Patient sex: M
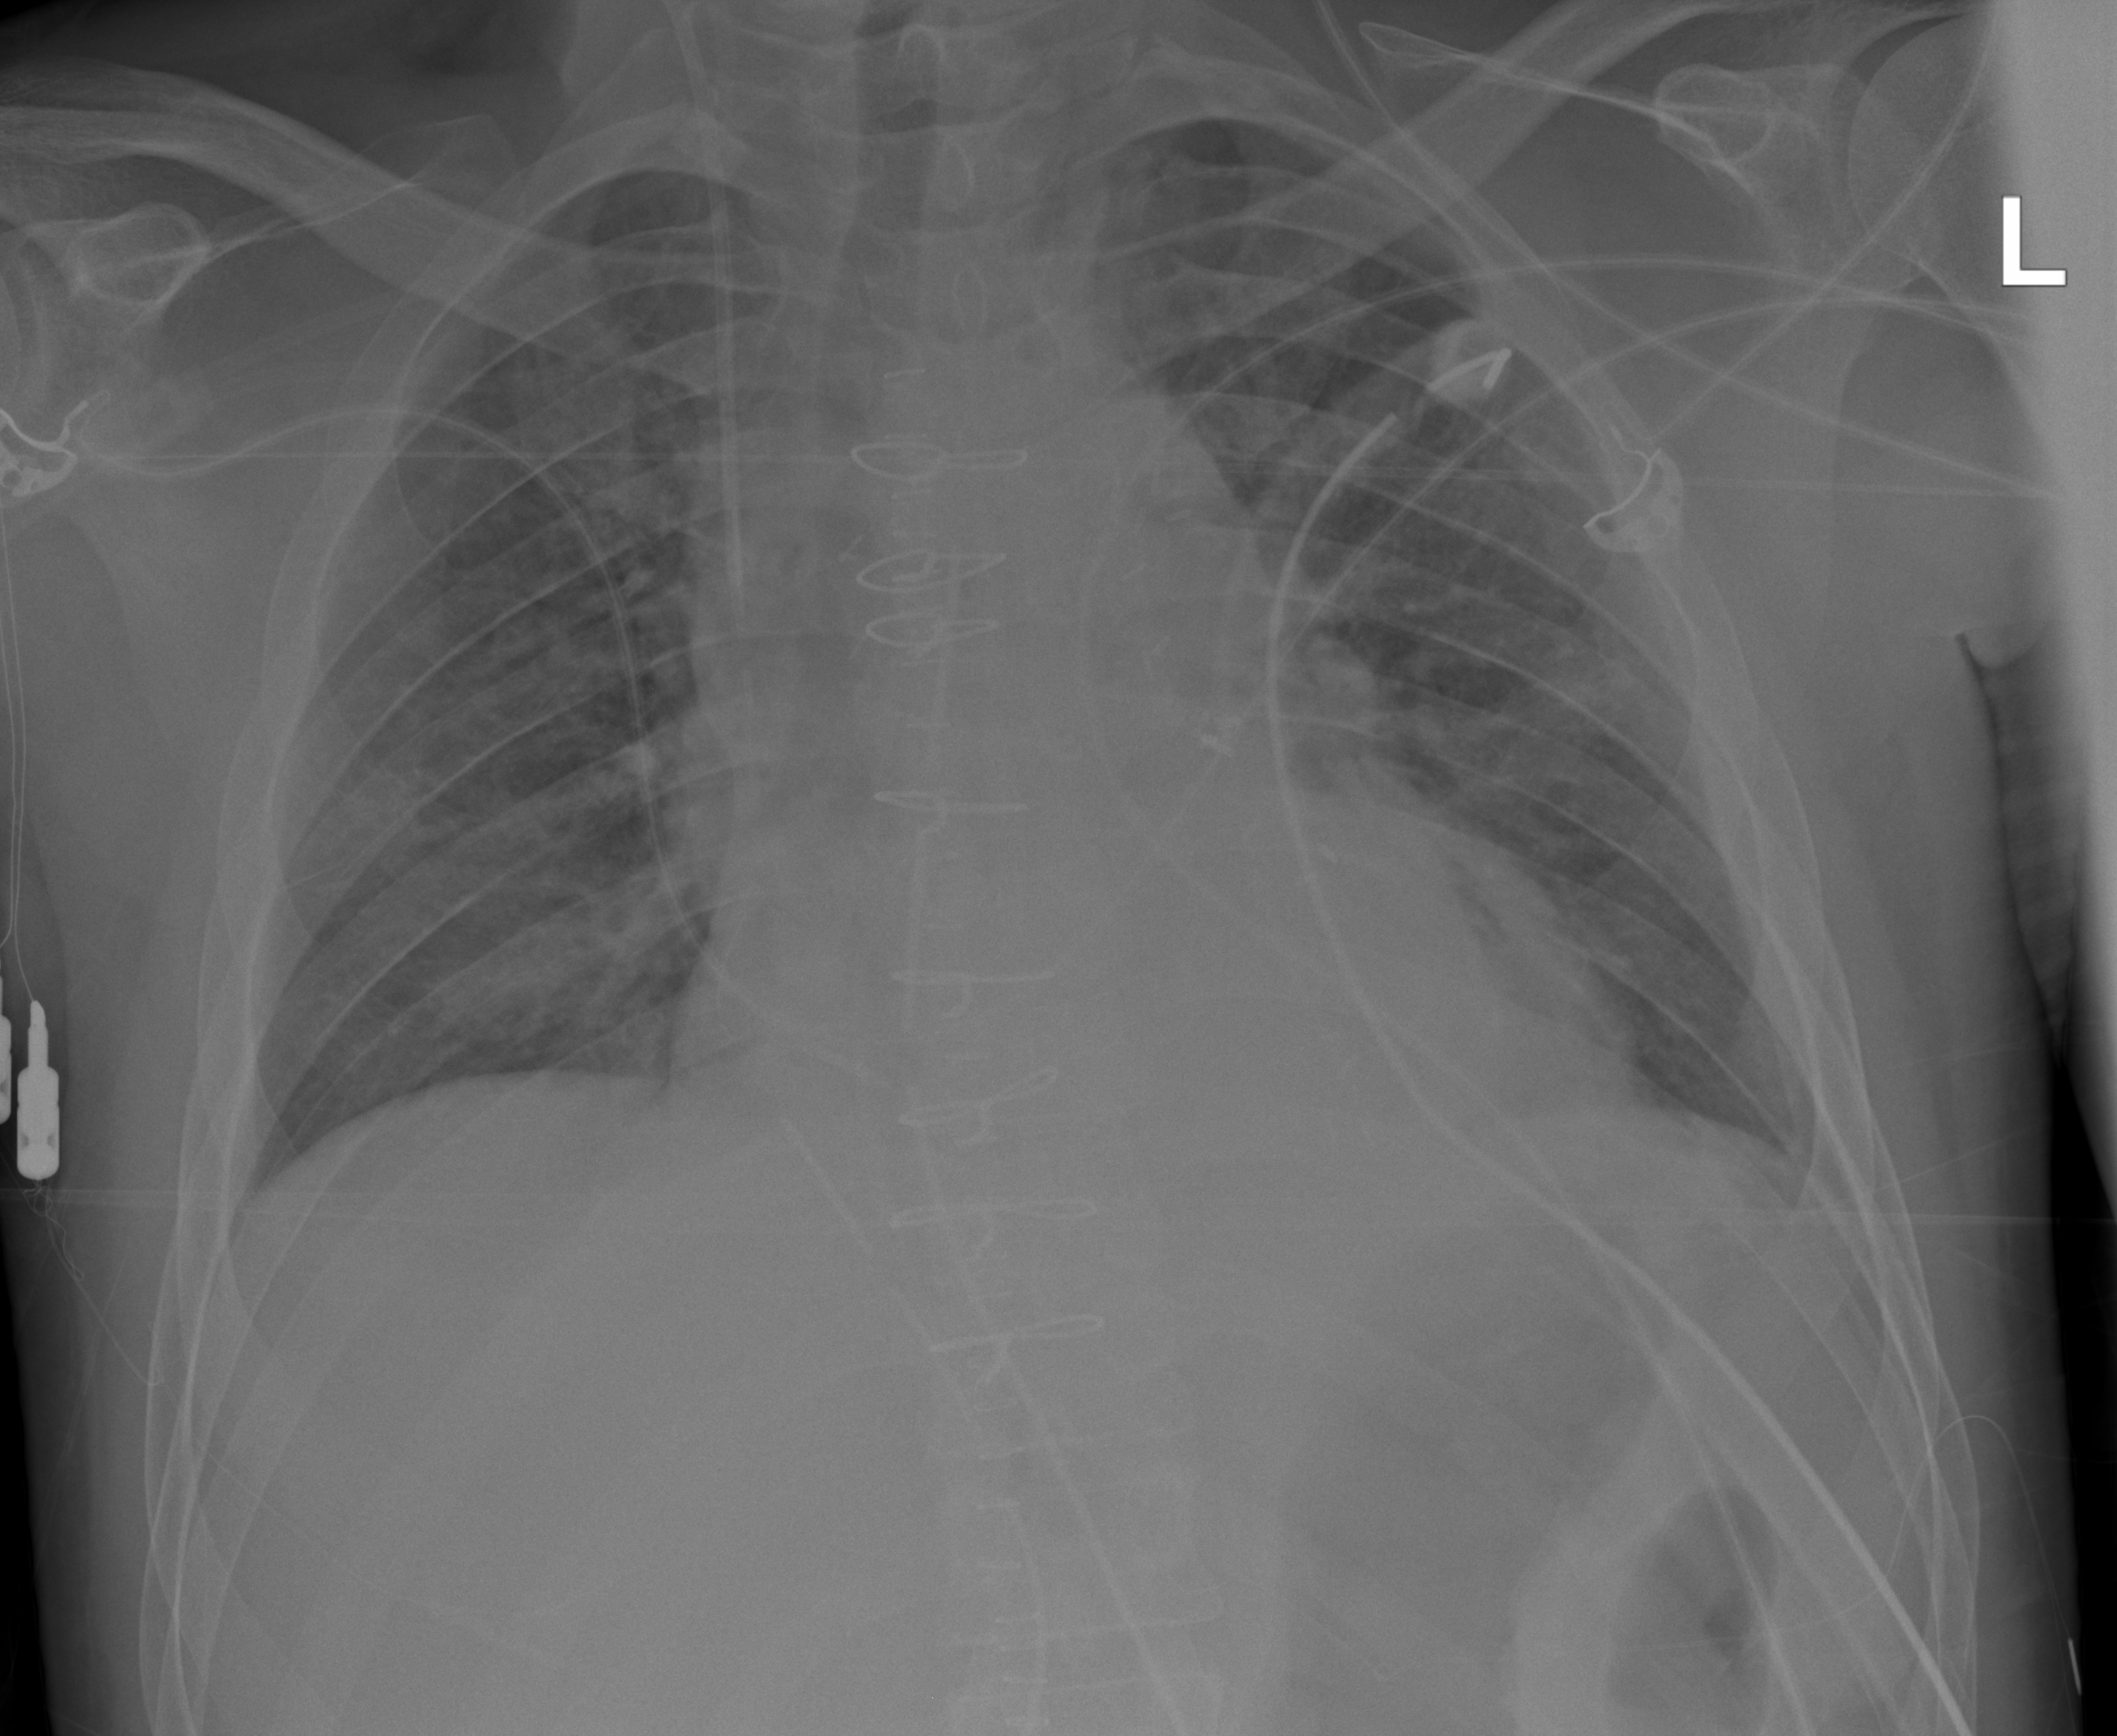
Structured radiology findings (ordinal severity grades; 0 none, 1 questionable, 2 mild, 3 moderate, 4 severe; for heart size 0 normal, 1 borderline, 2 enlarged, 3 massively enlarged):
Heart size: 1
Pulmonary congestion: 1
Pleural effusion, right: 0
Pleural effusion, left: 2
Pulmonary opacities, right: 0
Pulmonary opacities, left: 0
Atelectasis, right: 1
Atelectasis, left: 2